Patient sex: M
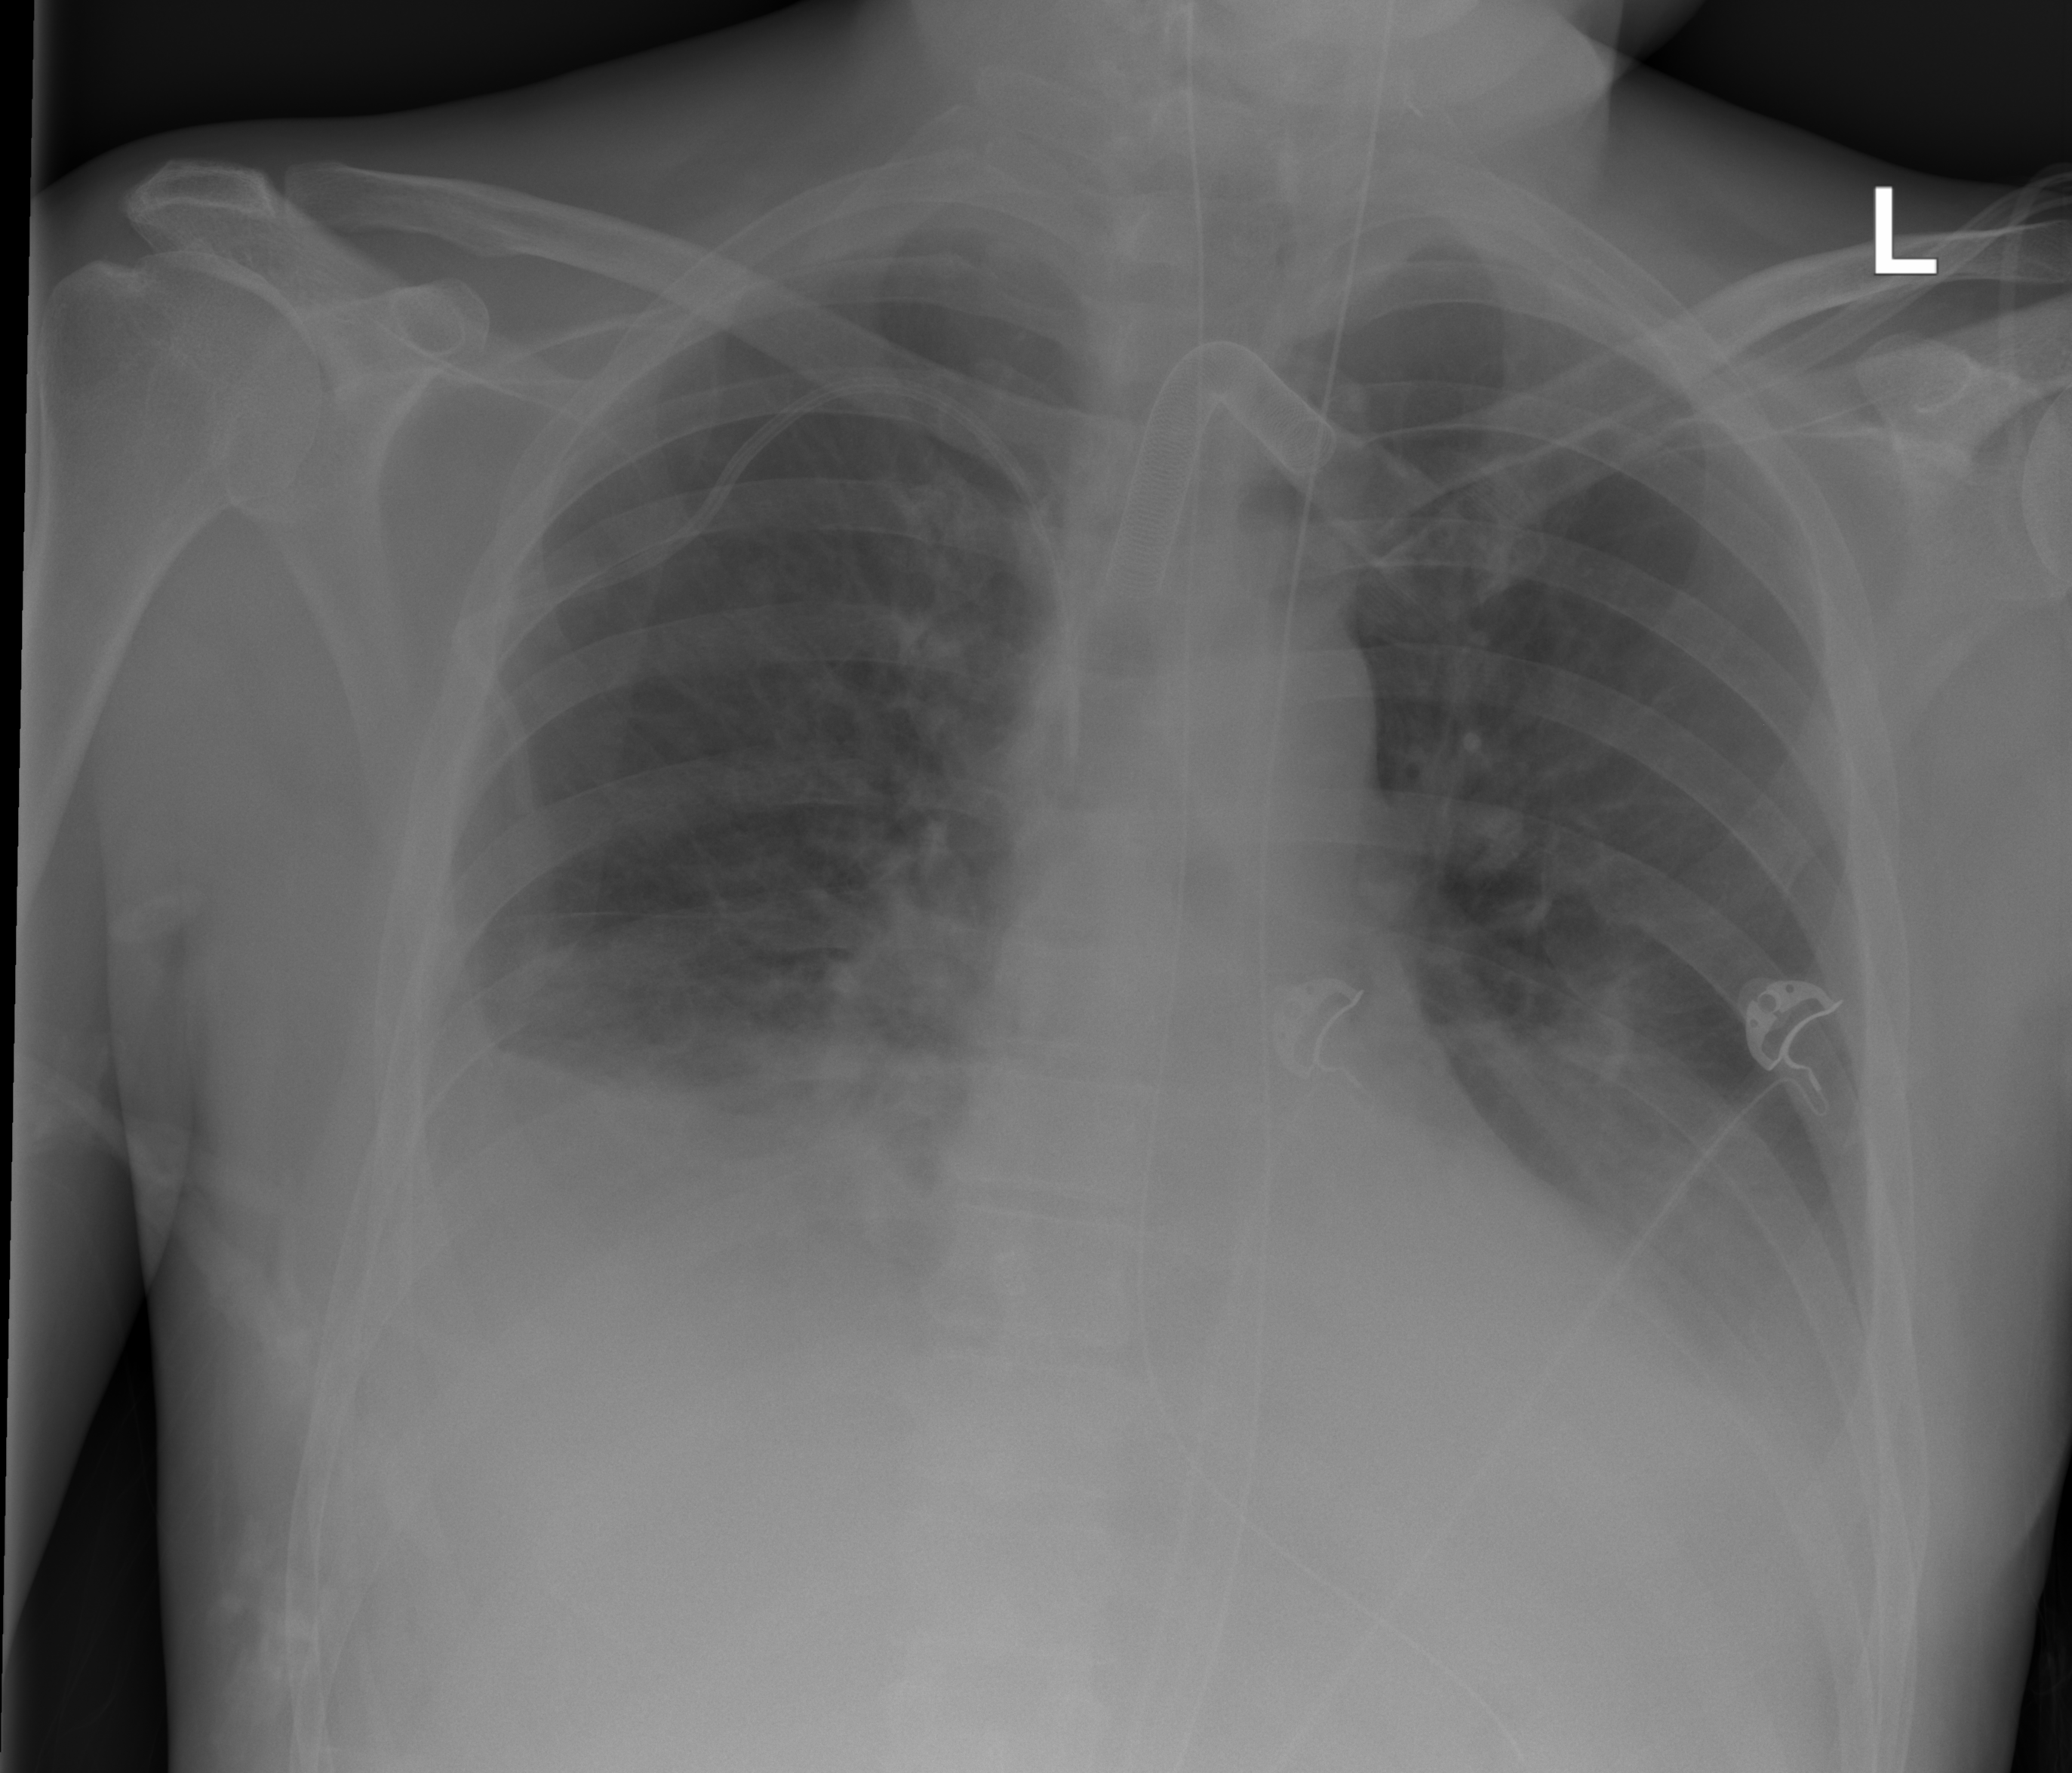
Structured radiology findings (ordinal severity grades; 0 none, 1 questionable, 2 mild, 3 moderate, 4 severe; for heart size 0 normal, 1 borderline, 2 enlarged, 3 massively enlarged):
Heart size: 0
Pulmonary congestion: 0
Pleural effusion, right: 2
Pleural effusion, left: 2
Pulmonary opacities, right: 2
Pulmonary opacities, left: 0
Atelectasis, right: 2
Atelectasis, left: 2